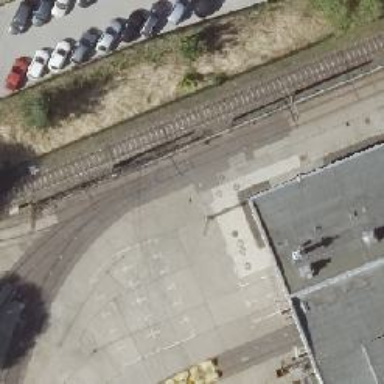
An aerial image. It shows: Railway switch.